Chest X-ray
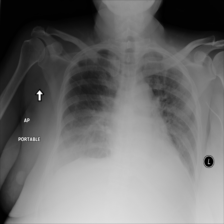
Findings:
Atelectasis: positive
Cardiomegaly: negative
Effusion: positive
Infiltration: negative
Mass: negative
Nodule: negative
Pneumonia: negative
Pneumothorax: negative
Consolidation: negative
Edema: negative
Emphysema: negative
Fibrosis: negative
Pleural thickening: negative
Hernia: negative